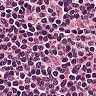
Metastatic tissue present: no